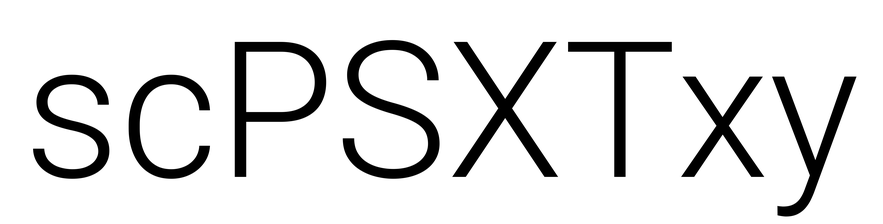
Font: Roboto_Light